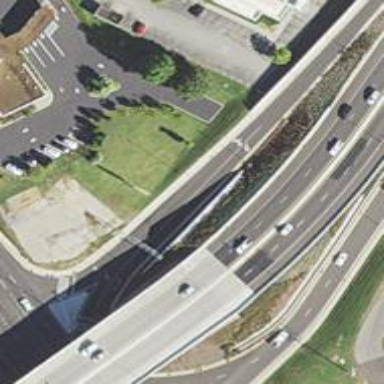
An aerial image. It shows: Primary link highway.